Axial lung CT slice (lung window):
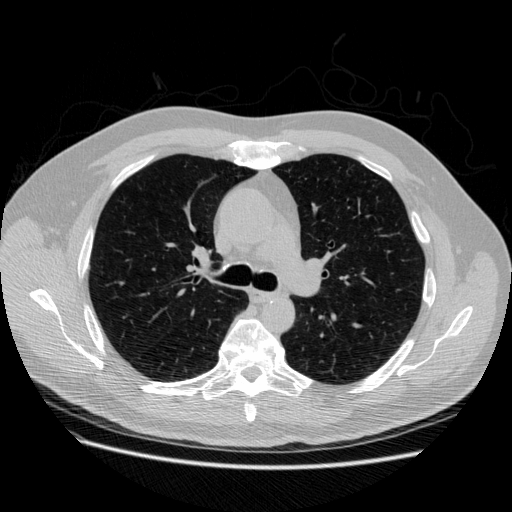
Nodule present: no